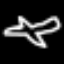
Label: airplane